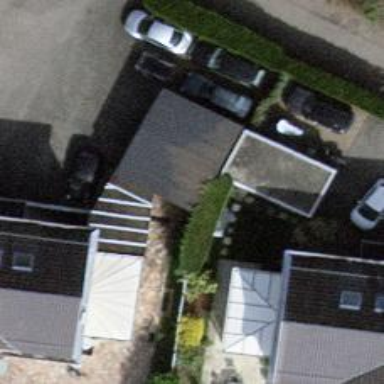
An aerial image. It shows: View of roof of building.